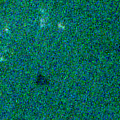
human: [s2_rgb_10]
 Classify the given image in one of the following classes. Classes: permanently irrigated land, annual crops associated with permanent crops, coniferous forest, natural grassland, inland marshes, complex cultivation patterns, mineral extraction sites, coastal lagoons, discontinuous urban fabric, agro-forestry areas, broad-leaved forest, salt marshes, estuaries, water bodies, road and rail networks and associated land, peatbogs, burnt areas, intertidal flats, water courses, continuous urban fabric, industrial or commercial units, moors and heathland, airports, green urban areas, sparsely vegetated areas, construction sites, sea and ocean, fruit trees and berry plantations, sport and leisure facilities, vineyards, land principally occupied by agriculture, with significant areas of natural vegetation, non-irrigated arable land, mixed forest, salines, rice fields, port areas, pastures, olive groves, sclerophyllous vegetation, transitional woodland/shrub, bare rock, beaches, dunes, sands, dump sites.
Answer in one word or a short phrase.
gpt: sea and ocean